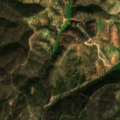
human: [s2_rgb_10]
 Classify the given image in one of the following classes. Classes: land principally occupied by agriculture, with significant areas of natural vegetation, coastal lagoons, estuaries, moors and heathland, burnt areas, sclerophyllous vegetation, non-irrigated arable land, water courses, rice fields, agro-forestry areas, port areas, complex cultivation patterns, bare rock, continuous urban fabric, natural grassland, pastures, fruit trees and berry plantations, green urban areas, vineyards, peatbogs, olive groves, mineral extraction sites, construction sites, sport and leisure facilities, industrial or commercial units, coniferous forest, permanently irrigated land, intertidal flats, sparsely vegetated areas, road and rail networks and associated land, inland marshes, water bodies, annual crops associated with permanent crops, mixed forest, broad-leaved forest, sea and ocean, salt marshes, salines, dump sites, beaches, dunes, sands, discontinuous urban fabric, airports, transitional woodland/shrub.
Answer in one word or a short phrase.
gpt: pastures, broad-leaved forest, sclerophyllous vegetation, transitional woodland/shrub